Interaction volume radius: 10 \u00c5
Interaction volume height: 10 \u00c5
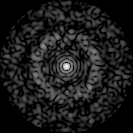
Disorder parameter: 0.838